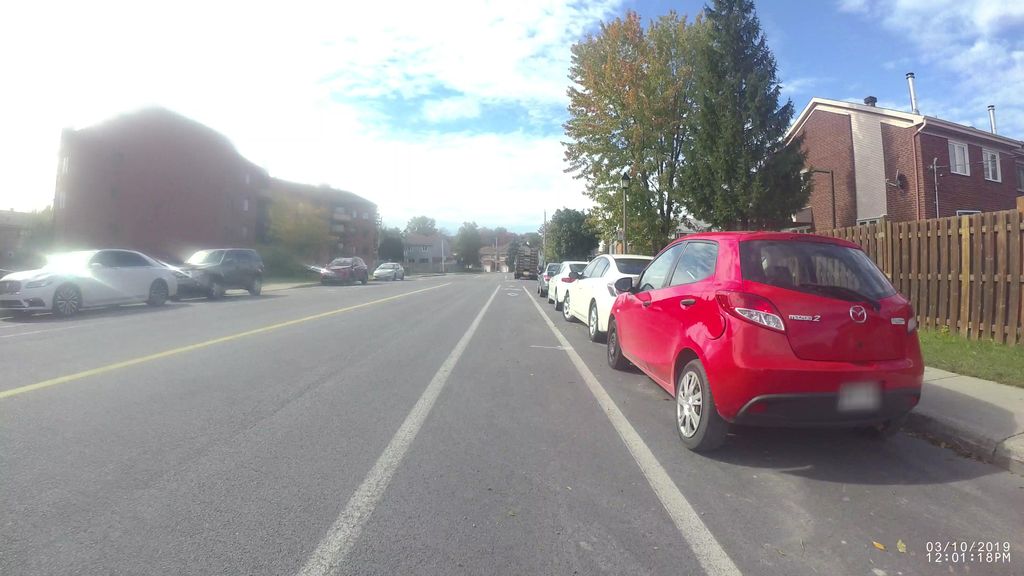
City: montreal